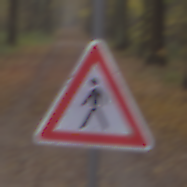
Verkehrszeichen: FussgaengerRechts
Umgebung: Outdoor, Nature
Tageszeit: MorningAfternoon
Wetter: Overcast
Licht: Natural
Jahreszeit: Autumn
Kontrast: LowContrast